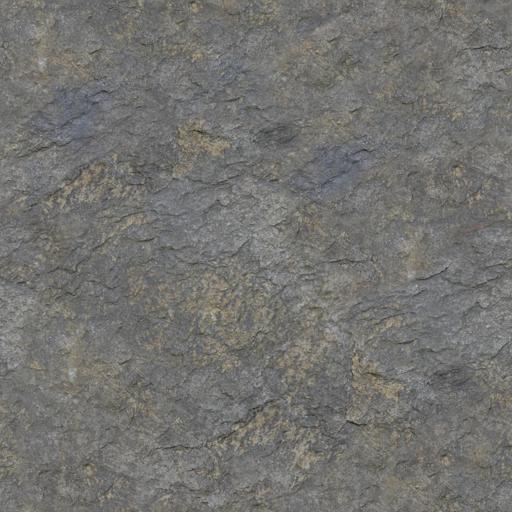
Tags: beige grey rock rough spike